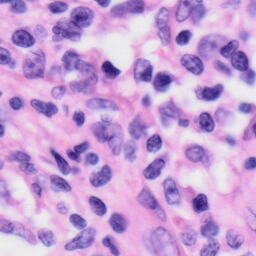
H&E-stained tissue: Skin